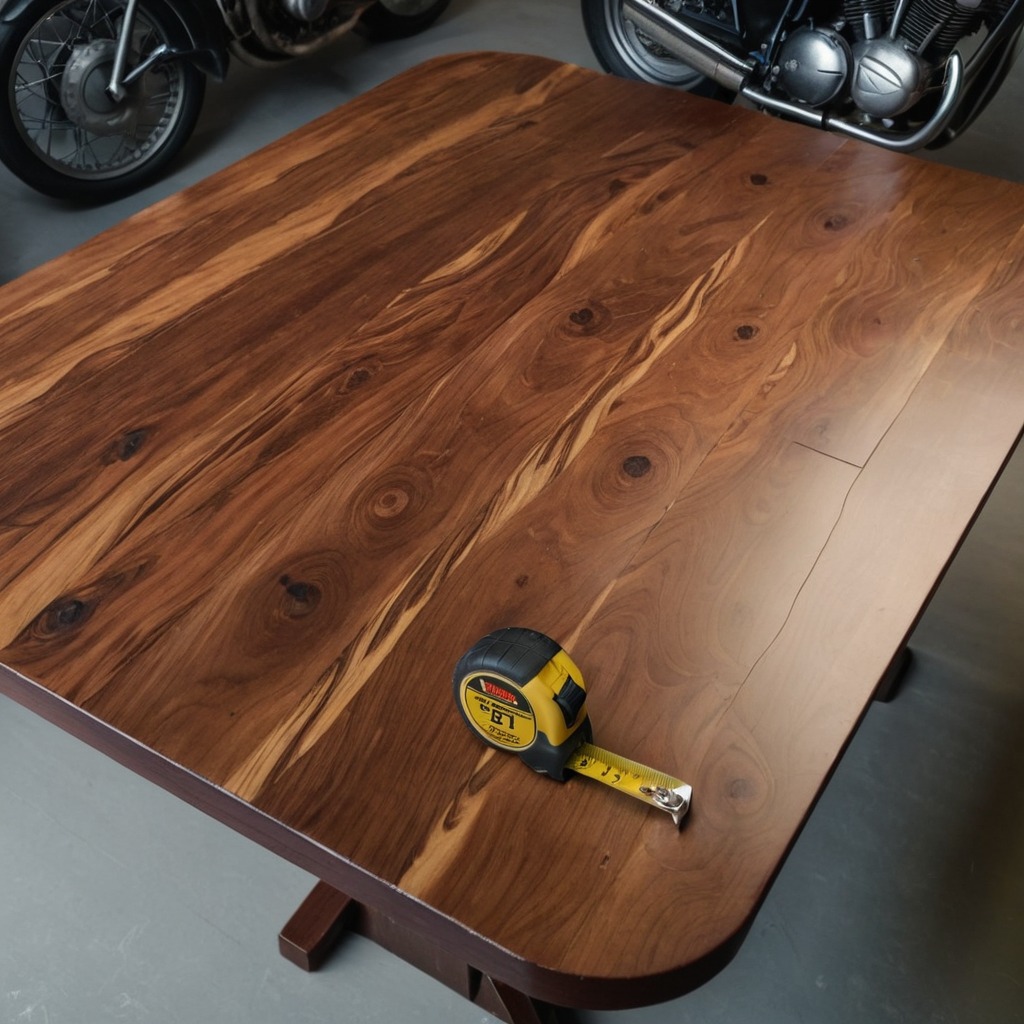
A measuring tape is lying on an oil-spilled wooden table in a vintage motorcycle garage.